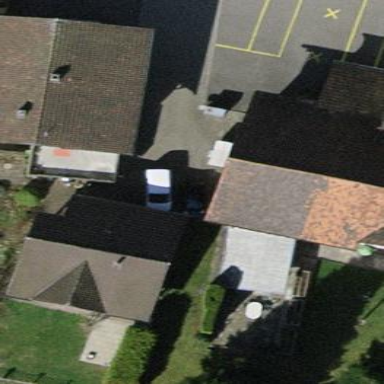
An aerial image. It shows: Simple and straightforward house.